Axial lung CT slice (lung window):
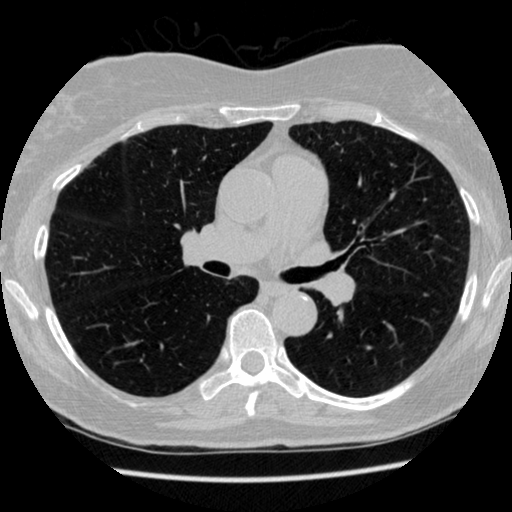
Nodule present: no